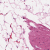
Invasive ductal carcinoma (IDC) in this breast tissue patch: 0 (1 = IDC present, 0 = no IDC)